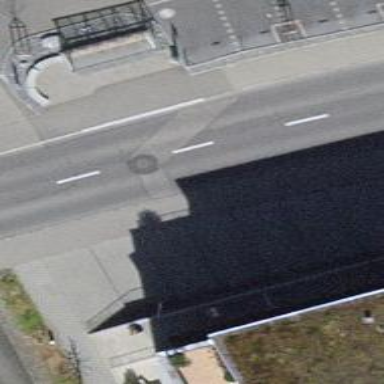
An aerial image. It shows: Bus stop with stop position for public transport.